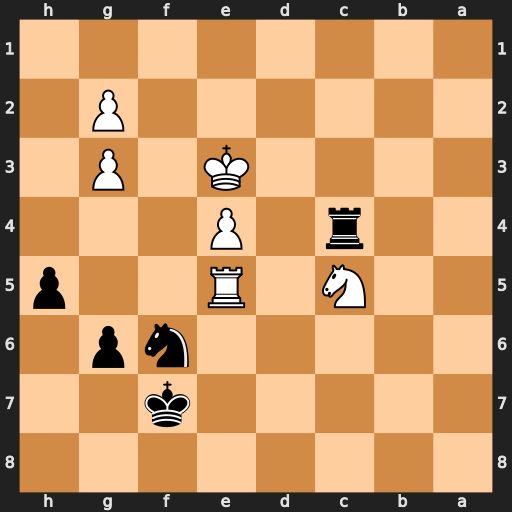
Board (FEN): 8/5k2/5np1/2N1R2p/2r1P3/4K1P1/6P1/8
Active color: b
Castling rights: -
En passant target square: -
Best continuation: Ng4+ Kd2 Nxe5